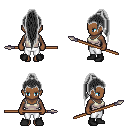
a pixel art fantasy rpg character, female body template, human, dark skin, white pirate shirt, white pants, gray extra-long topknot hairstyle, black shoes, spear, four views (front, back, left, right), 2x2 character sprite sheet, small pixel art, hard edges, no anti-aliasing